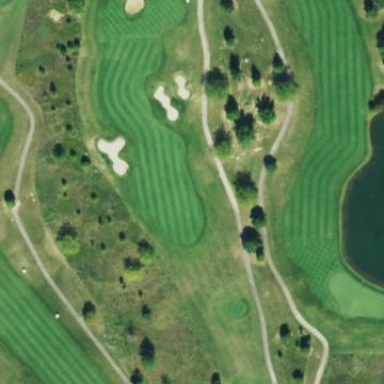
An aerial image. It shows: Area of rough grass used for golf.